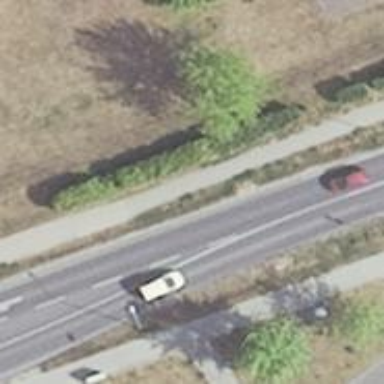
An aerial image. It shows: Secondary road with separate sidewalks on both sides. The road has asphalt surface.